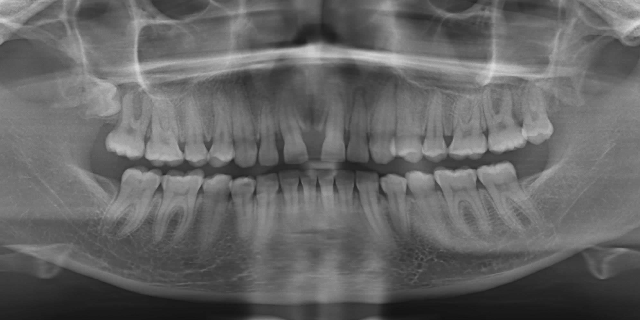
adult